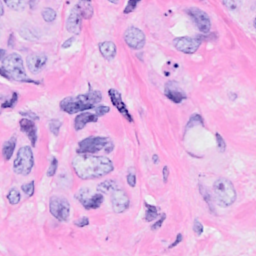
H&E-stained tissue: Breast